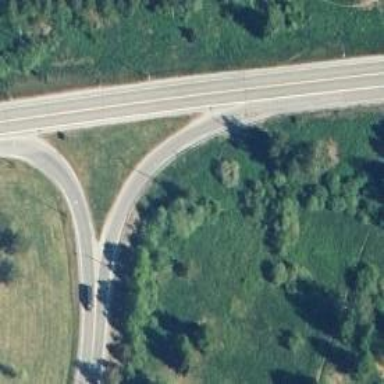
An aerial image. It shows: Trunk link highway.